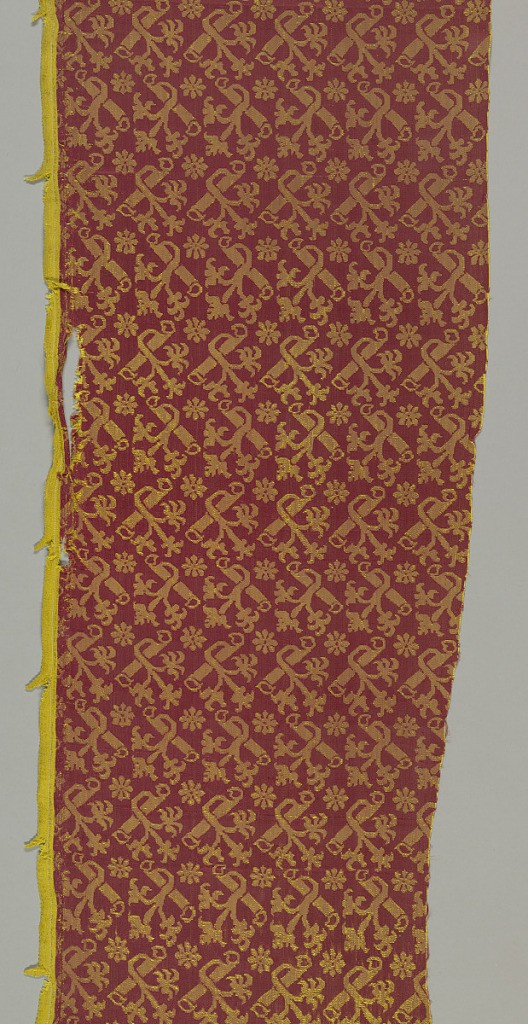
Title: Fragment
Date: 17th century
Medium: silk Technique: 4&1 satin damask.
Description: Leafing branch emerging from diagonal log in red and yellow. yellow selvage